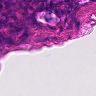
Metastatic tissue present: no